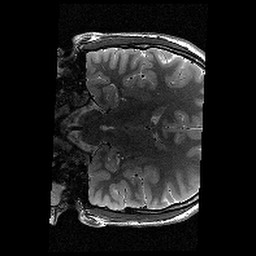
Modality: T2w
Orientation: coronal
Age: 13
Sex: male
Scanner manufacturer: siemens
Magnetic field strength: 3 T
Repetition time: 9.23 s
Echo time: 0.067 s